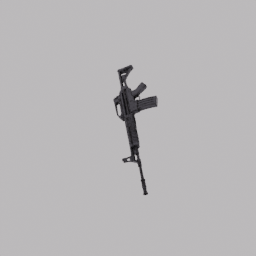
Label: tools